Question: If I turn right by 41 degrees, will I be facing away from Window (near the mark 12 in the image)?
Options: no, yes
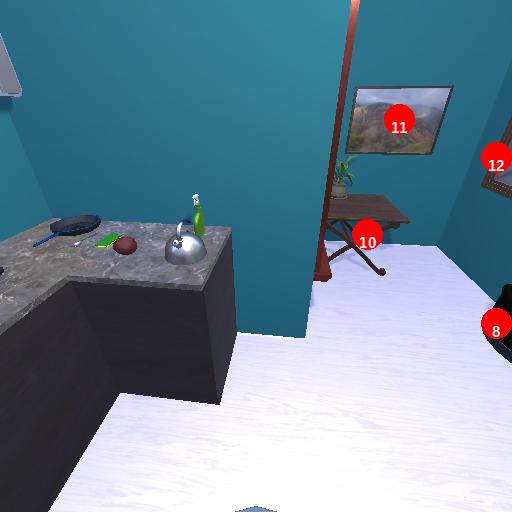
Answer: no